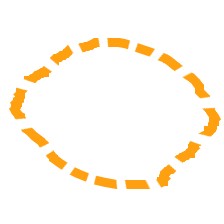
Shape: circle